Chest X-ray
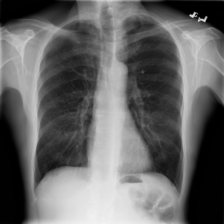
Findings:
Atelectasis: negative
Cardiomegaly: negative
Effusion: negative
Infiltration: negative
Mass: negative
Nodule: negative
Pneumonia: negative
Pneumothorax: negative
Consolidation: negative
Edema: negative
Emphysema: negative
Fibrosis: negative
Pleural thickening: negative
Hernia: negative